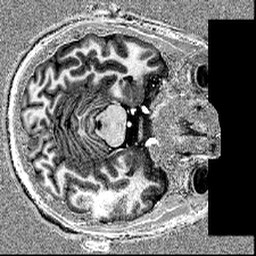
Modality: T1w
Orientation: axial
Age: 24
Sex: male